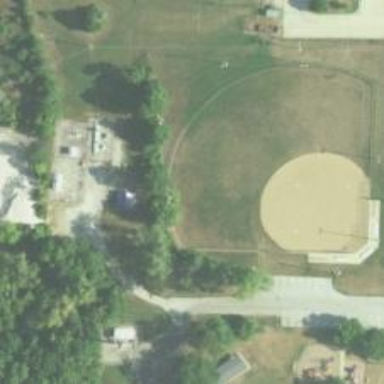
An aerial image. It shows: Baseball pitch for leisure and sports activities.